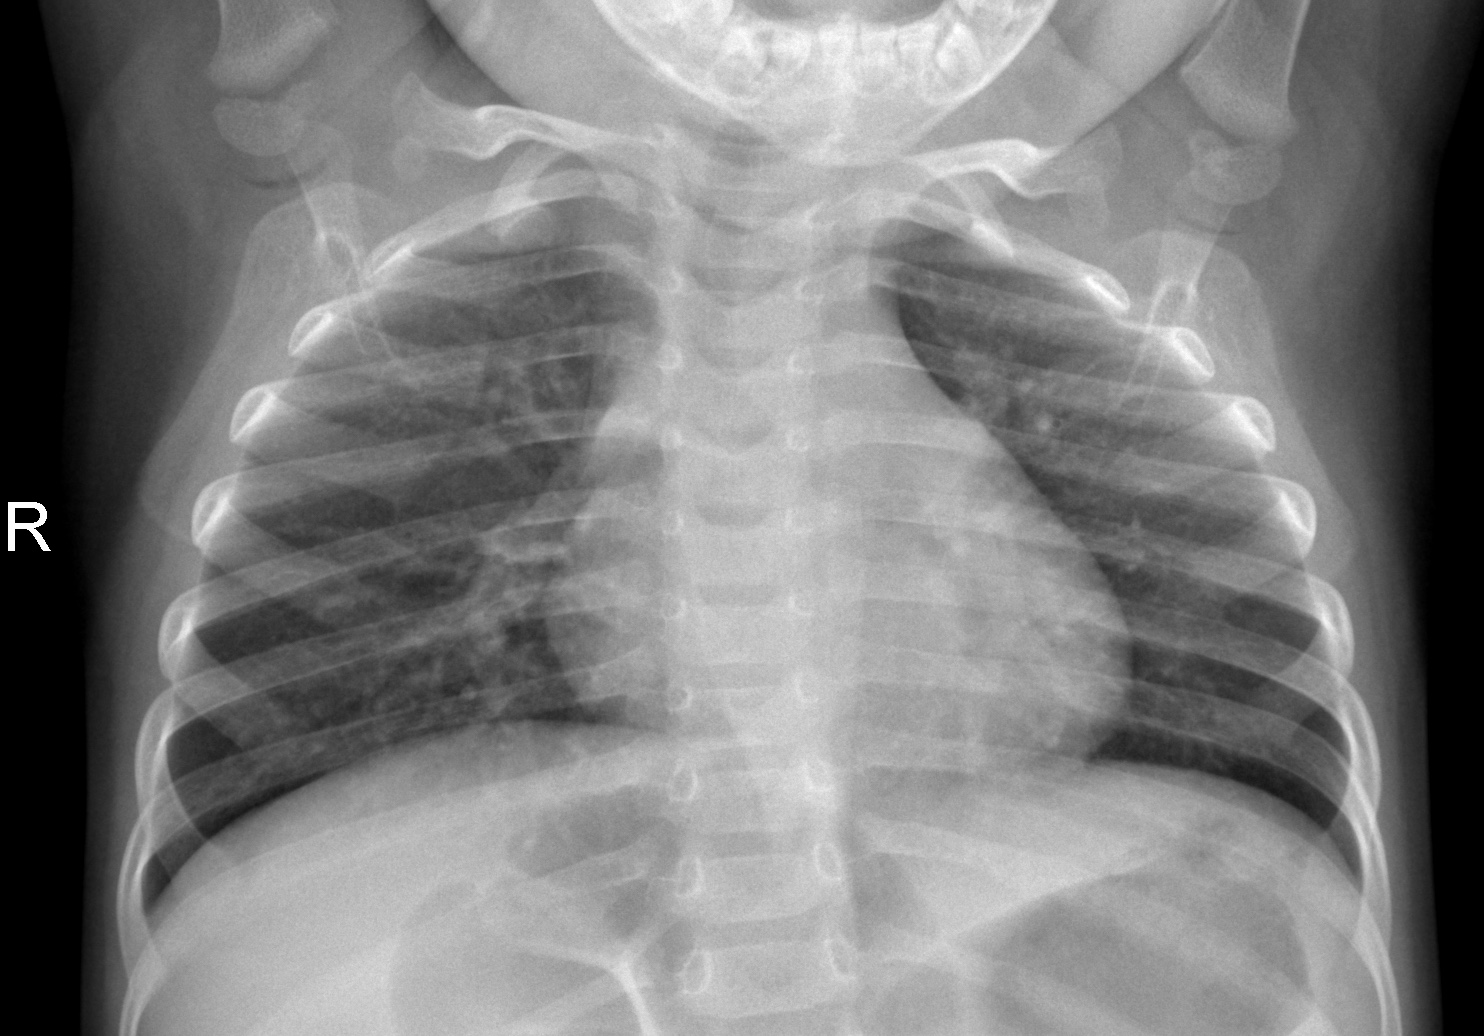
Diagnosis: NORMAL